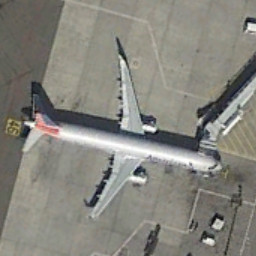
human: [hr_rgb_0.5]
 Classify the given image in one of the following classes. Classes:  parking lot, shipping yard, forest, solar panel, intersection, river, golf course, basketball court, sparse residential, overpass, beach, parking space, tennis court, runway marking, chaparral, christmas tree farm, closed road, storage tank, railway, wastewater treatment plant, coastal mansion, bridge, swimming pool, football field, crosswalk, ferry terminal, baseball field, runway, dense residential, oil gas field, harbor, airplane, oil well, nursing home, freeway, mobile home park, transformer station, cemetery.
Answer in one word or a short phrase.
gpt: airplane